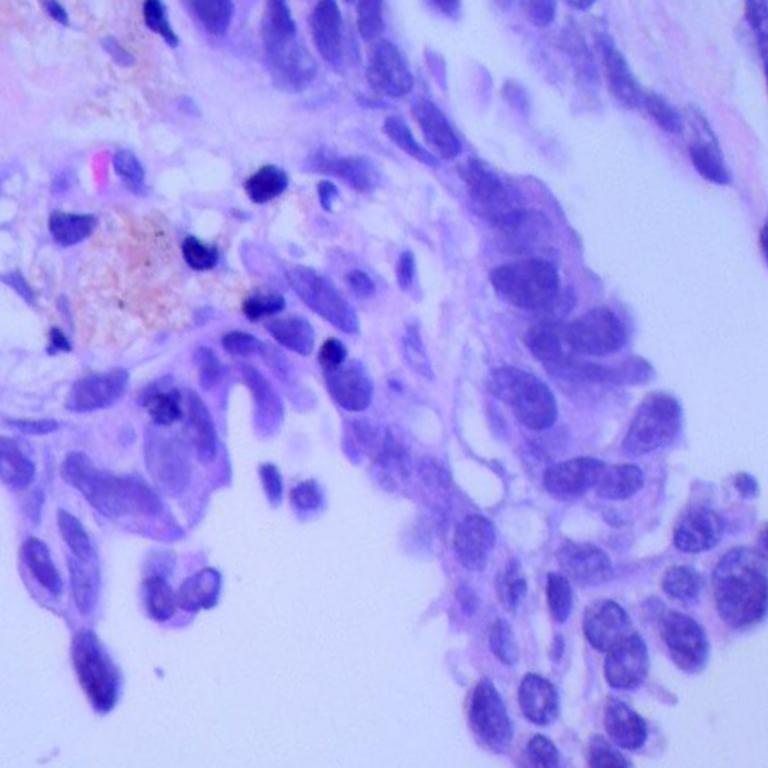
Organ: lung
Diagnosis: adenocarcinomas